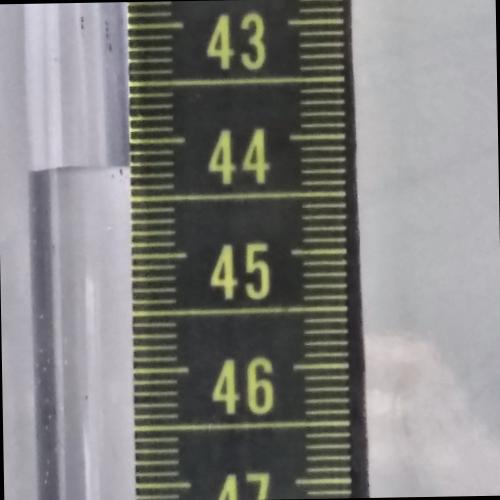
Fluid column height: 44.2 cm